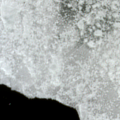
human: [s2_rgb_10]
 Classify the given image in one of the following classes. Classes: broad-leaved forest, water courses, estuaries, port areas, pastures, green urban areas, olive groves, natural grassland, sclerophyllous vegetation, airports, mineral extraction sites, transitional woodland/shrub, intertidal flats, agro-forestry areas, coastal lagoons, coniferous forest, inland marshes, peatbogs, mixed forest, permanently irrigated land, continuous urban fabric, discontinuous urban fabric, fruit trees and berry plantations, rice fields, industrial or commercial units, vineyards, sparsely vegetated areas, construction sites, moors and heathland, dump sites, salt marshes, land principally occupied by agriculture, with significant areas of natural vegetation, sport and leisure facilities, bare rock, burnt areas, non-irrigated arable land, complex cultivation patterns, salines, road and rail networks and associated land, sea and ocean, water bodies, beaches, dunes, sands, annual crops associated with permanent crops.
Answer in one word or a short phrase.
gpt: sea and ocean